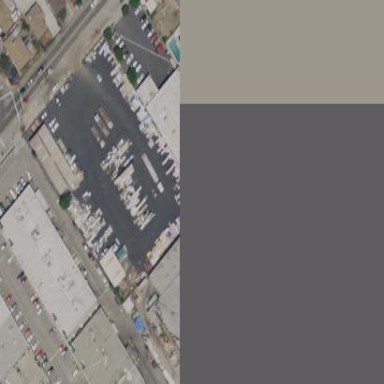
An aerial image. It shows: Warehouse.